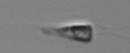
Label: Calciopappus